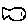
Label: fish